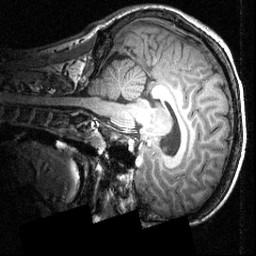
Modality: T1w
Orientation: sagittal
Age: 20
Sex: male
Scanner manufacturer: siemens
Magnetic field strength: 3.951 T
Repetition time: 1.5 s
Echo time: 0.00335 s